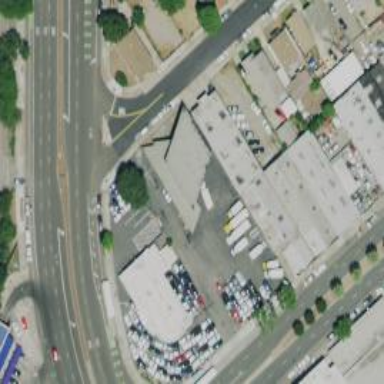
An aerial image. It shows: Car repair shop located in building.